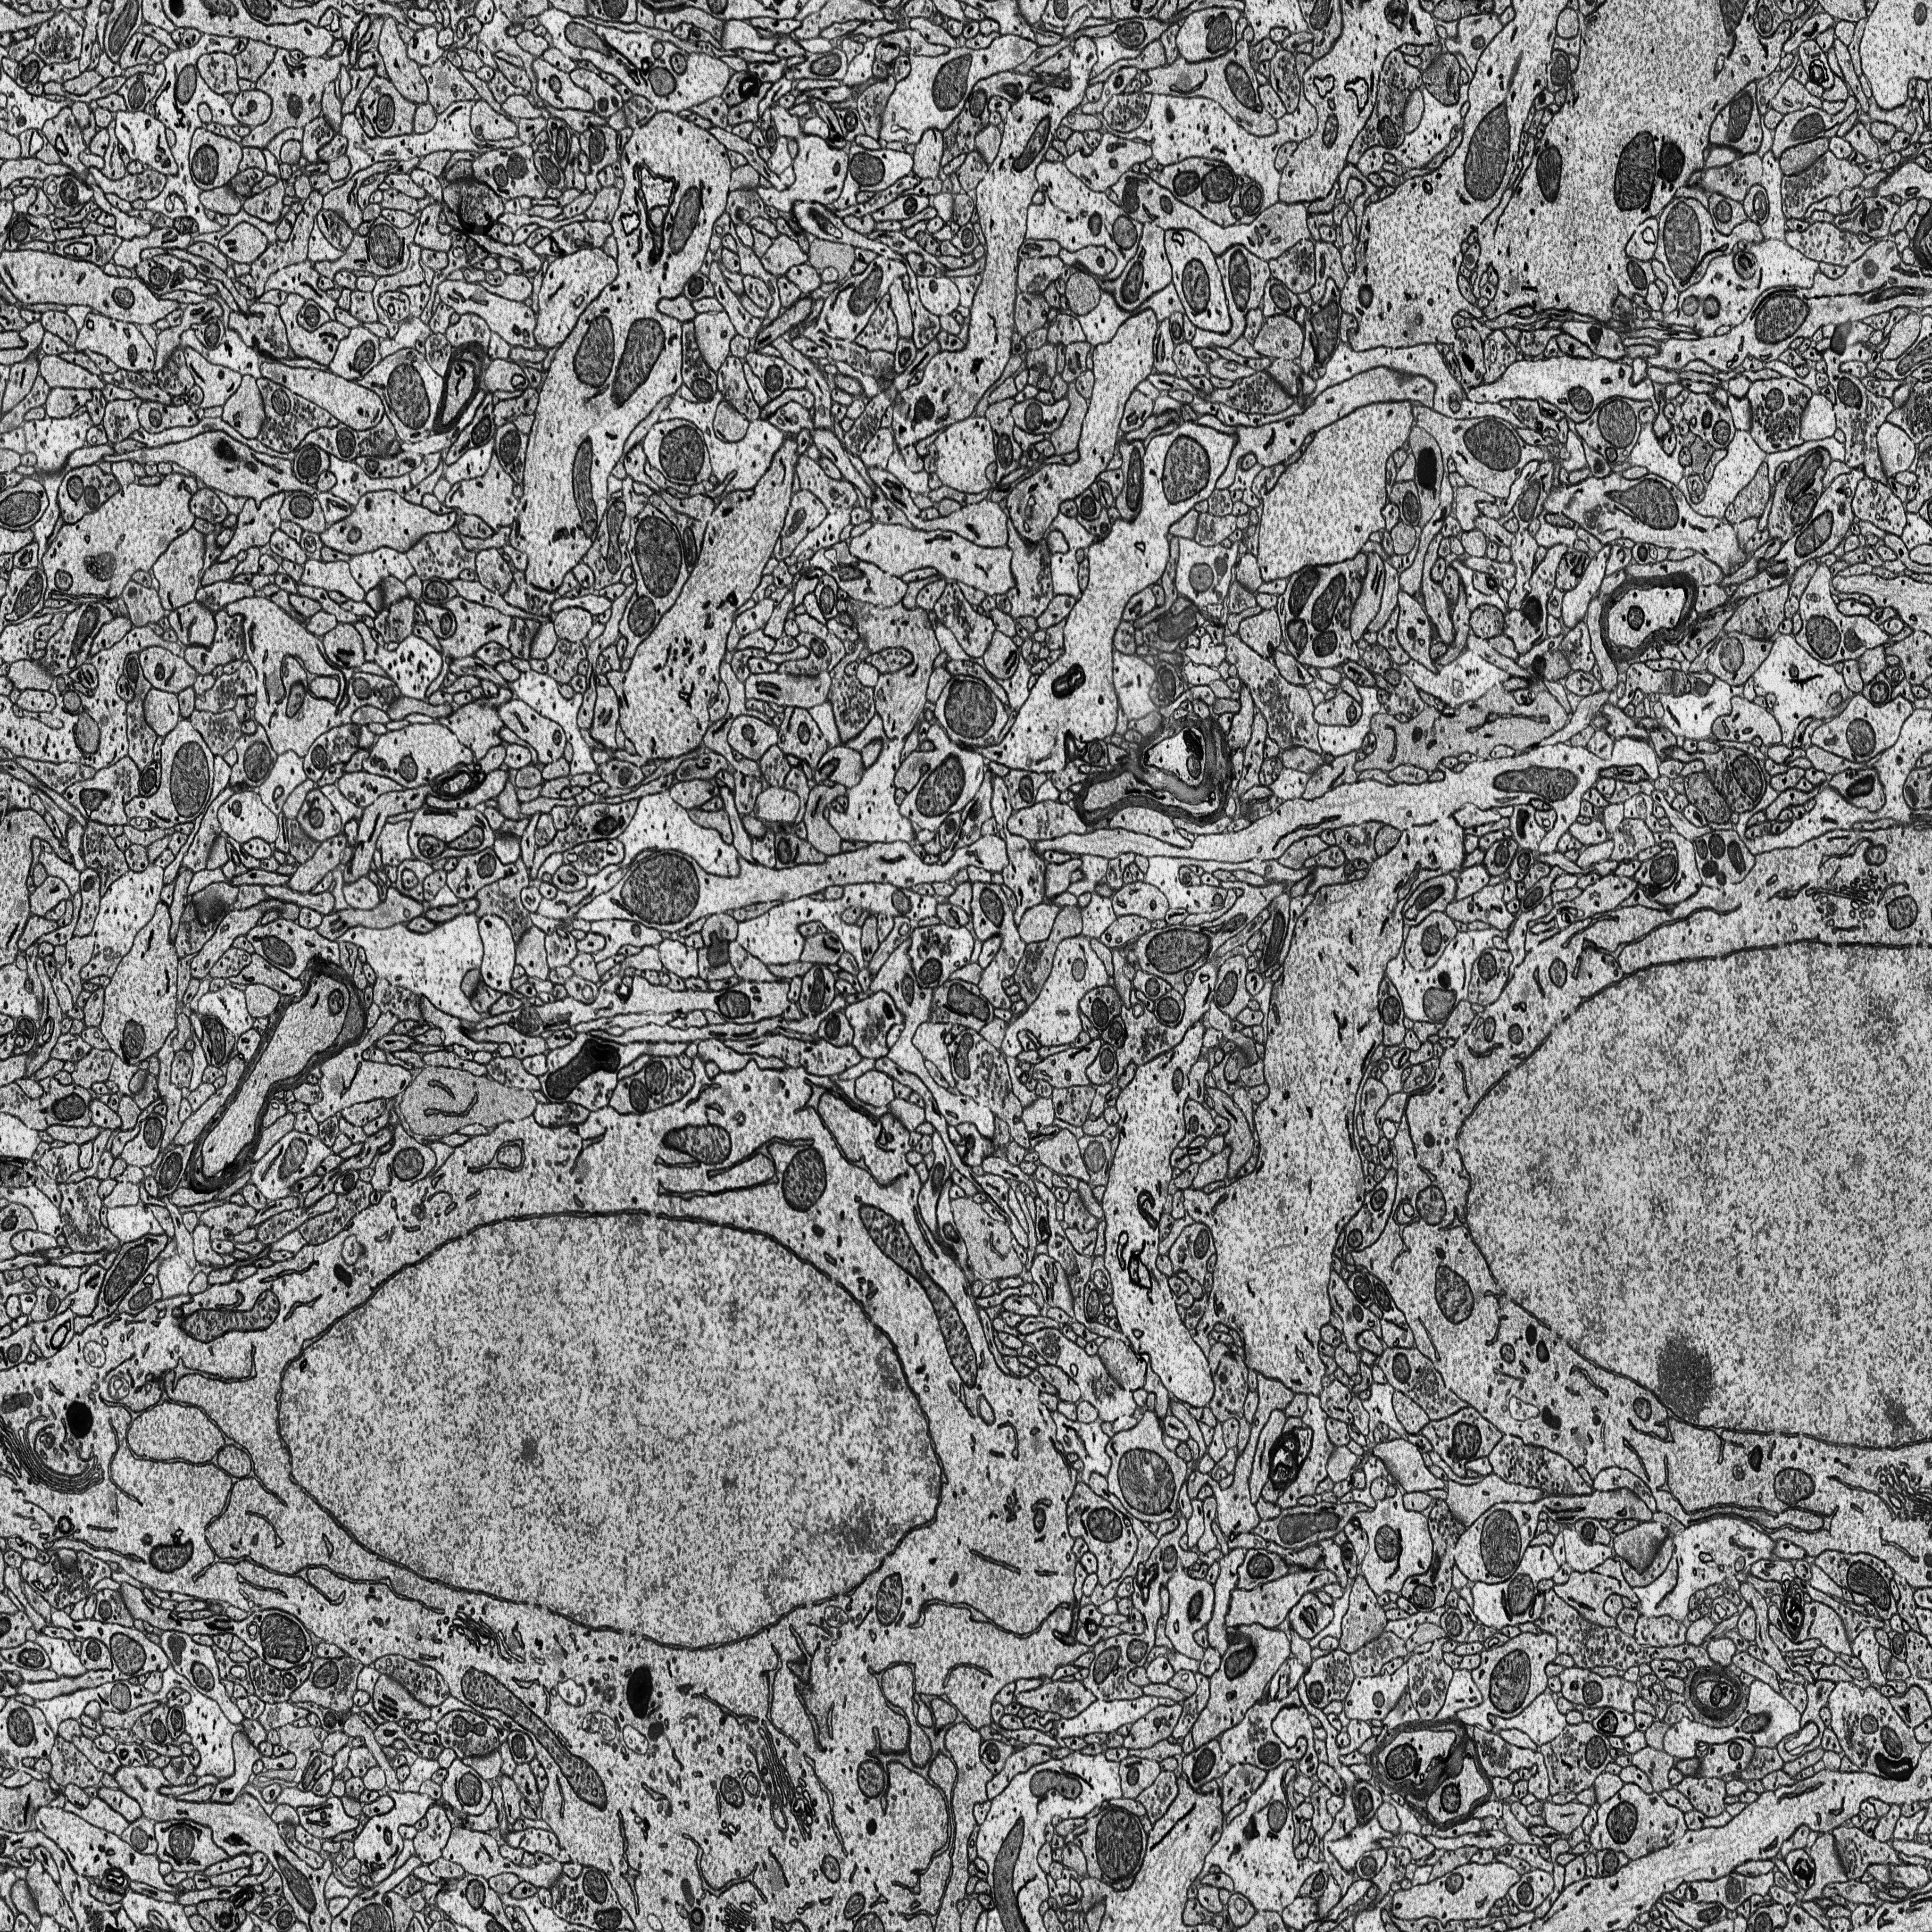
Electron microscopy slice of rat cortex tissue
Slice depth (z): 245
Mitochondria instances in slice: 382